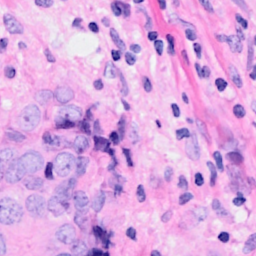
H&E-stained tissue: Breast